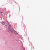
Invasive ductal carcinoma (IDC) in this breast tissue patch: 0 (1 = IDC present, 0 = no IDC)